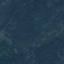
Label: Forest